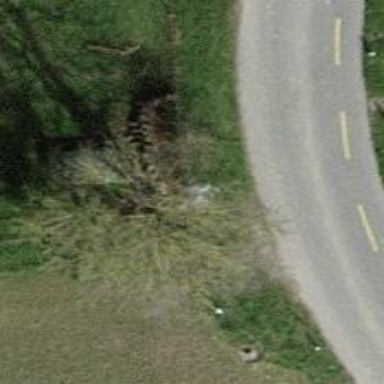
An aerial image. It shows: Evergreen tree with needle-leaved leaves.